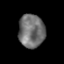
Tissue: prostate
Cell type: Epithelial cells
Senescence score: 0.2397
Nuclear area (px): 849
Mean DAPI intensity: 112.624